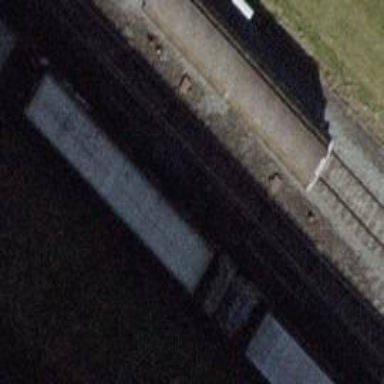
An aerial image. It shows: Railway switch.